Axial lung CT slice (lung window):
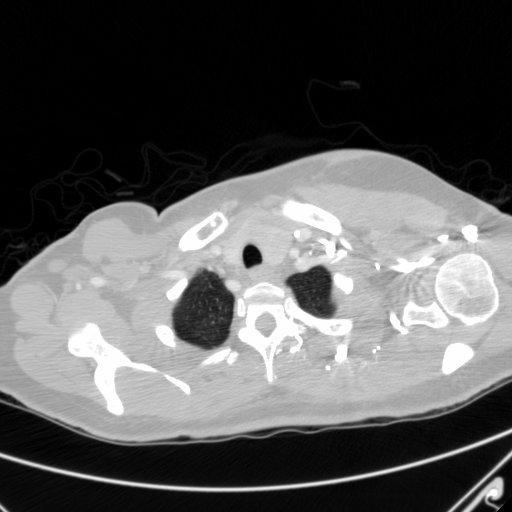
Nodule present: no